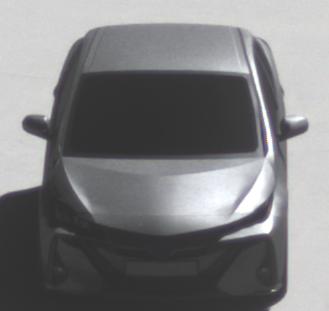
Make: Toyota
Model: Prius 1.8 Plug-In Hybrid
Detailed model: Prius (XW5) Plug-In
Model produced from: 2019/07
Model produced until: 2020/07
Doors: 5
Color: gray
Road condition: dry road
Daytime: morning or afternoon
Contrast: high contrast